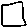
Label: square